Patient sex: M
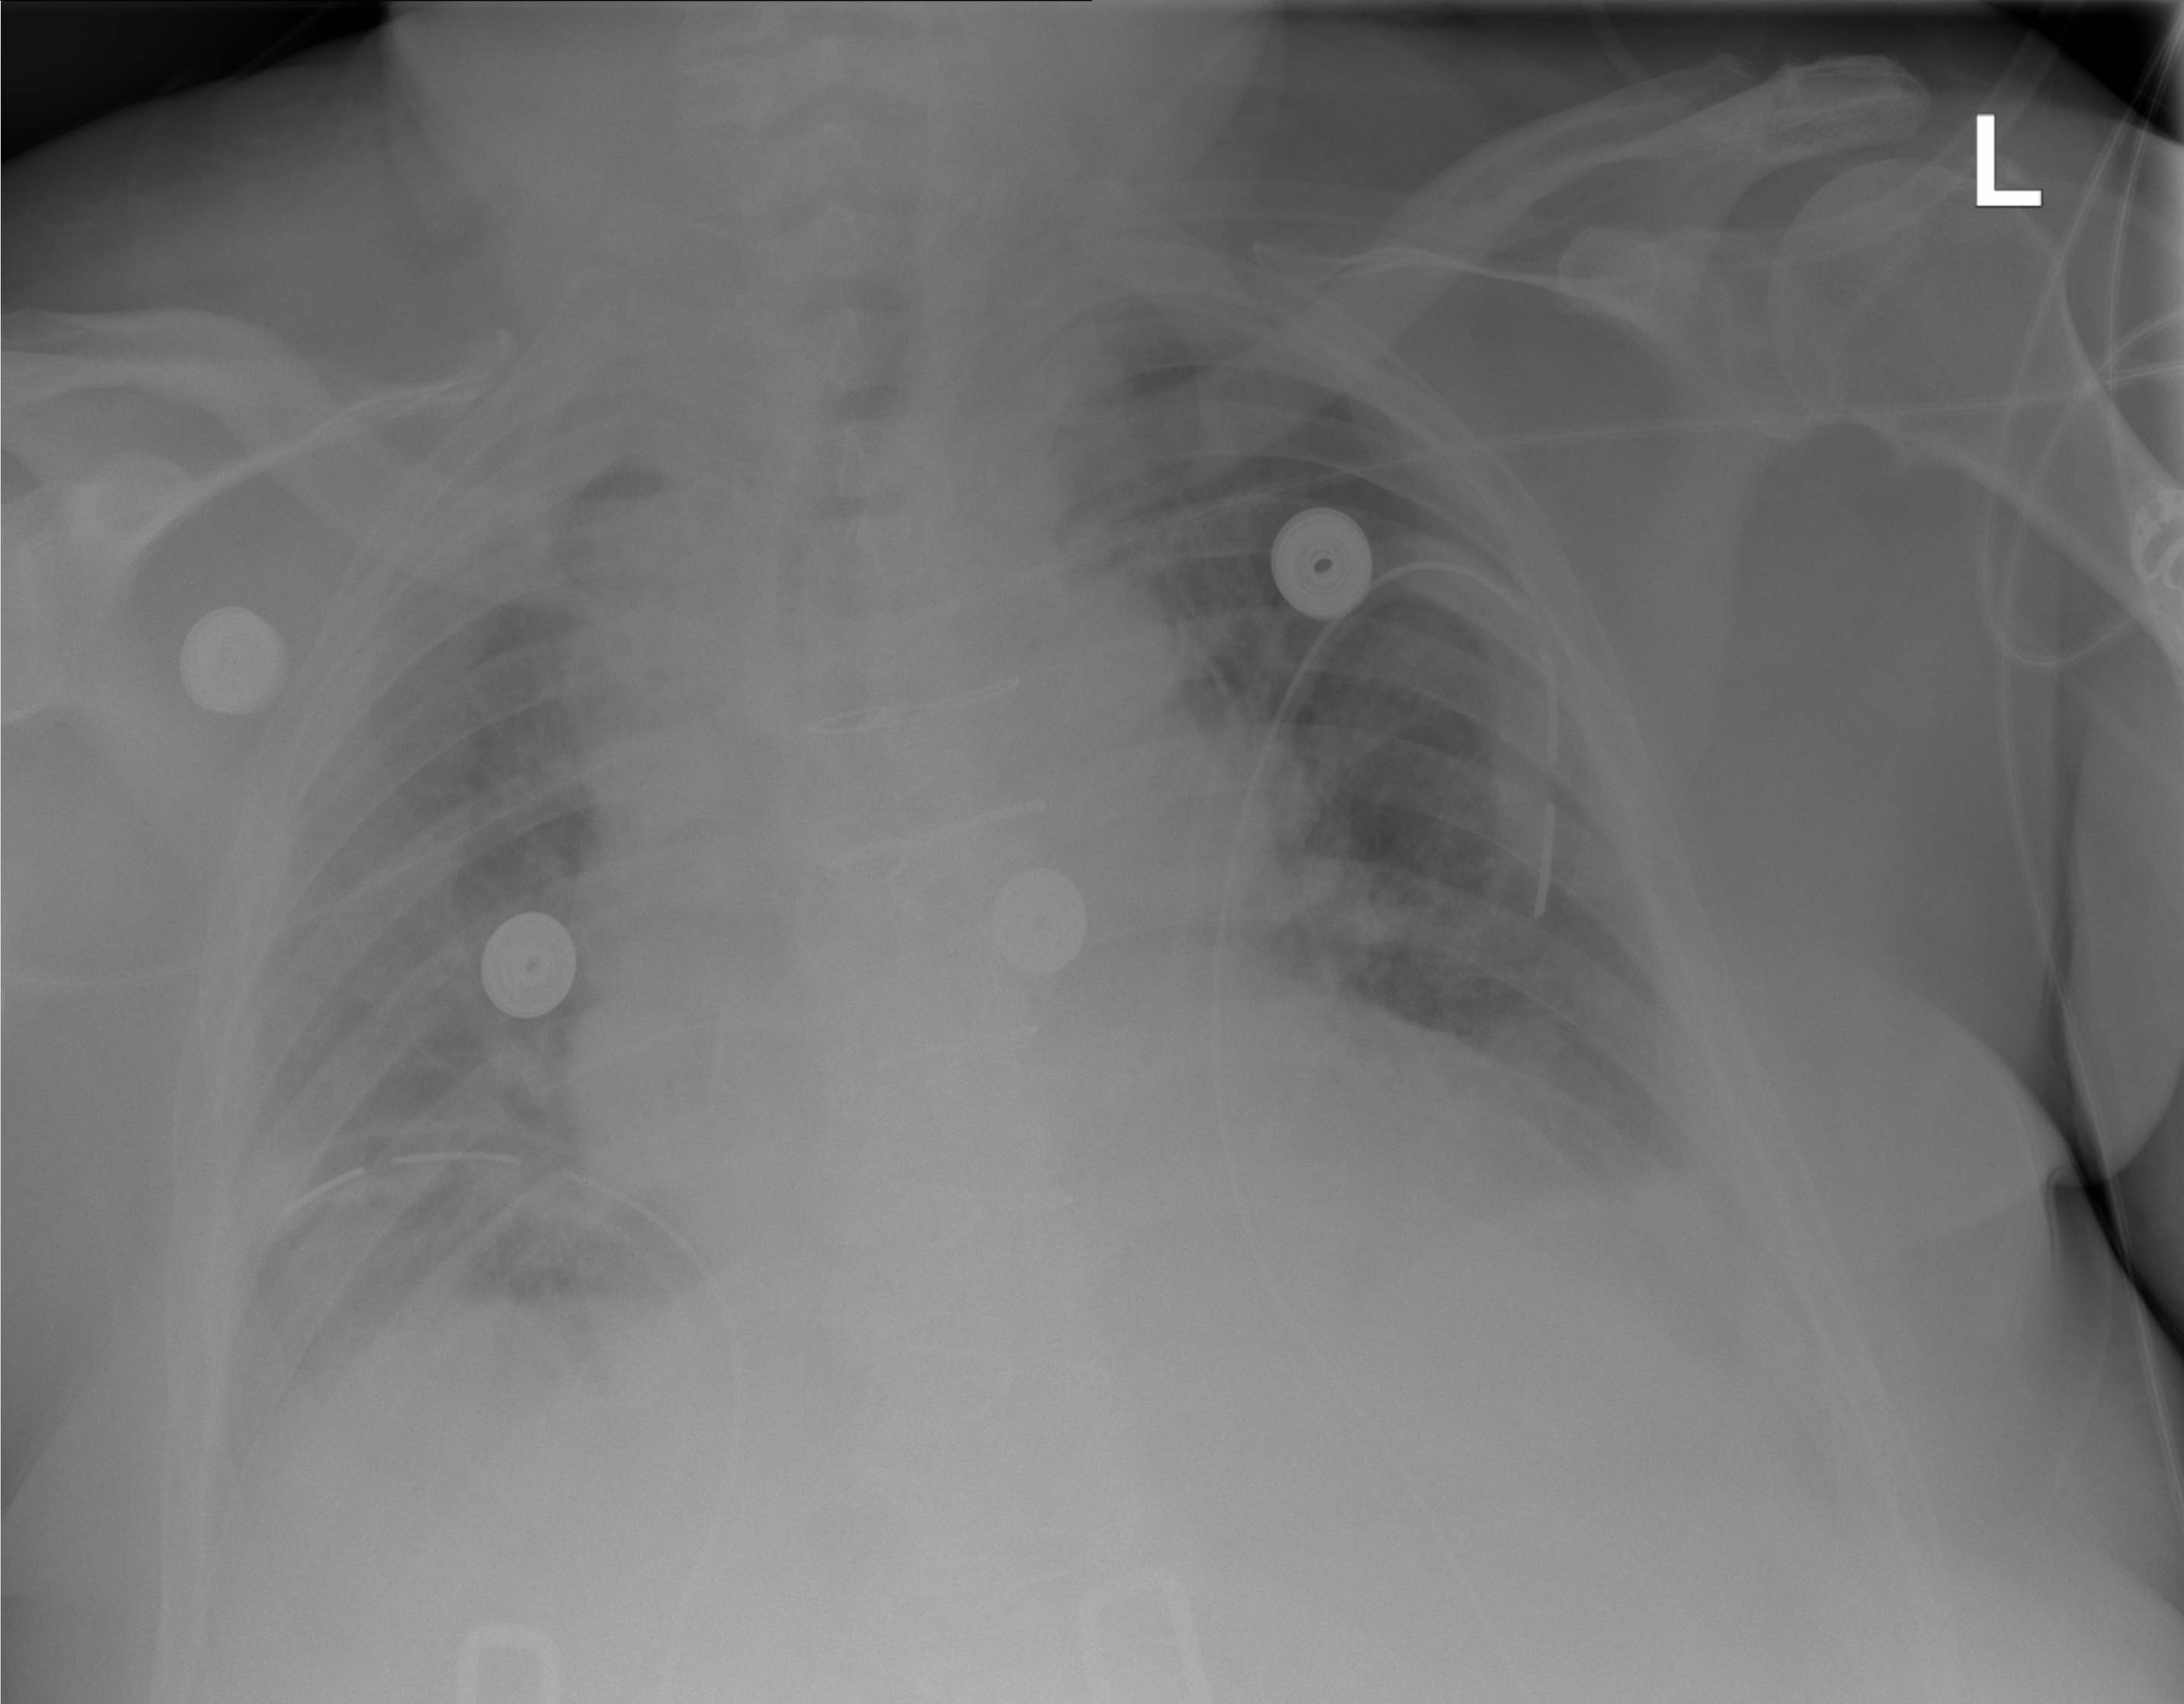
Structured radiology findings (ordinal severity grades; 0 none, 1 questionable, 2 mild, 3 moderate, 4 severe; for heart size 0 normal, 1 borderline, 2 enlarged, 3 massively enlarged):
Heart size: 2
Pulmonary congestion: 0
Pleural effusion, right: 2
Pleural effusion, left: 1
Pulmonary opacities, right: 0
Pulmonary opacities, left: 0
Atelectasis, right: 0
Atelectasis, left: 2